Question: I have taken a picture of the Facebook instruction below. What is wrong with it? My app keeps crashing with exception concerning ApplicationId should not be null. But I have added my app id as '<meta-data android:name="com.facebook.sdk.ApplicationId" android:value="@string/facebook_app_id"/>' in the manifest; that is after adding it as a string in the 'strings.xml' resource as '<string name="facebook_app_id"><PHONE></string>'
So I figure the instructions is wrong because it does not say which 'uses-permission' to add and it says to call the string resource key 'com.facebook.sdk.ApplicationId' with value 'Facebook_app_id'. Here is the link <URL>

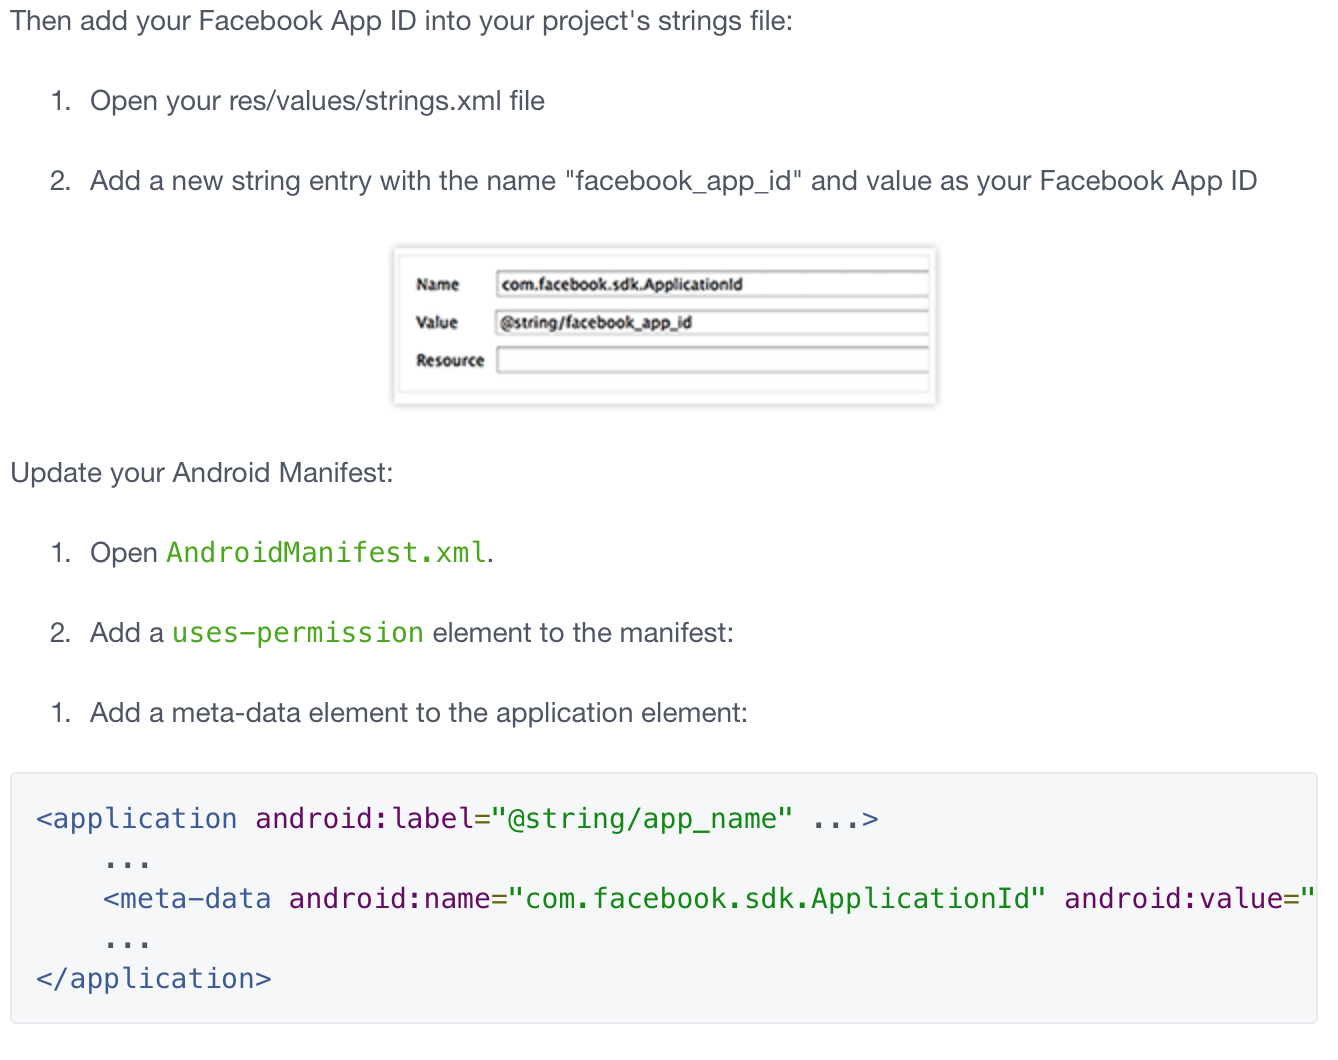
Answer: Quite simply
1.) Create app on Facebook, get the app_id that you will subsequently use to attach to your app.
2.) Define your applicationId in the AndroidManifest.xml like this:
'''
<meta-data android:name="com.facebook.sdk.ApplicationId" android:value="@string/app_id"/>
'''
under '<application android:label="@string/app_name"....' tag
where 'app_id' is a string within your strings.xml.
Example (Facebook Sample application):
'''
<application android:label="@string/app_name"
android:icon="@drawable/icon"
android:theme="@android:style/Theme.NoTitleBar"
>
<activity android:name=".HelloFacebookSampleActivity"
android:label="@string/app_name"
android:windowSoftInputMode="adjustResize">
<intent-filter>
<action android:name="android.intent.action.MAIN"/>
<category android:name="android.intent.category.LAUNCHER"/>
</intent-filter>
</activity>
<activity android:name="com.facebook.LoginActivity"
android:theme="@android:style/Theme.Translucent.NoTitleBar"
android:label="@string/app_name" />
<meta-data android:name="com.facebook.sdk.ApplicationId" android:value="@string/app_id"/>
</application>
'''
Note the value added under the '<application>' tag
and in strings.xml (MAKE SURE TO DO THIS)
'''
<string name="app_id">xxxxxxxxxxxx</string>
'''
3.) Set permissions in manifest
'''
<uses-permission android:name="android.permission.INTERNET"/>
'''
This is an android requirement, so the app can access the internet.
So with permissions the above manifest will look like
'''
<uses-permission android:name="android.permission.INTERNET" />
<application android:label="@string/app_name"
android:icon="@drawable/icon"
android:theme="@android:style/Theme.NoTitleBar"
>
<activity android:name=".HelloFacebookSampleActivity"
android:label="@string/app_name"
android:windowSoftInputMode="adjustResize">
<intent-filter>
<action android:name="android.intent.action.MAIN"/>
<category android:name="android.intent.category.LAUNCHER"/>
</intent-filter>
</activity>
<activity android:name="com.facebook.LoginActivity"
android:theme="@android:style/Theme.Translucent.NoTitleBar"
android:label="@string/app_name" />
<meta-data android:name="com.facebook.sdk.ApplicationId" android:value="@string/app_id"/>
</application>
'''